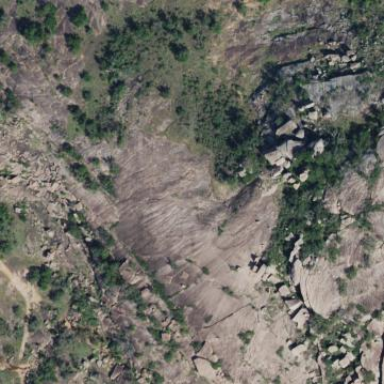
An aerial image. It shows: Large rock landmark in terrain covered with bare rocks.